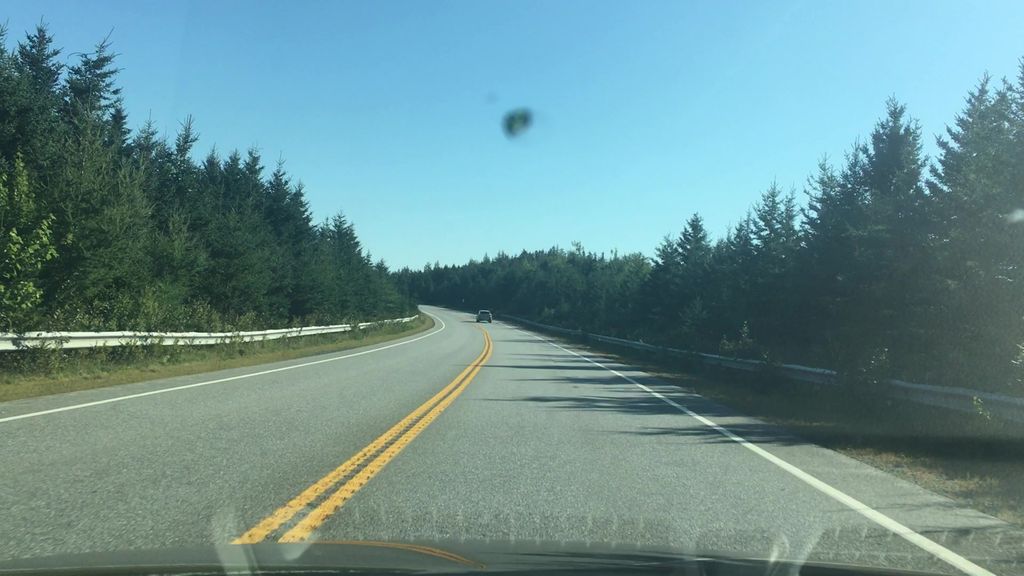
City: halifax